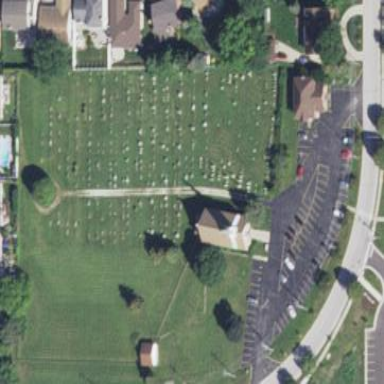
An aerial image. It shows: Cemetery.